Question: I am working on a large product and for the life of me I cannot get this to work.
My problem, is that the id of the checkboxes and the drop-down boxes are dynamic so I simply cannot reference them and I cannot edit the html to give them another. I can however, contain them in a Div and give that a class name to reference them (div.blaaah select).
I have been trying to research and write some JS to disable the drop-down boxes when a checkbox is selected but with the referencing issues I cannot do it.
Also I want this to apply many many areas on the page (around 65 checkboxes disable corresponding pairs of drop-down boxes) - for example:

as each div containg a drop-down box is the next element after the div containing the checkbox to disable it I thought I could use .next() or something but my skills with Js just arent up to scratch!
I have attempted a host of things but the generel idea I am going for is along the lines of the following shambles of an attempt:
'''
$(".NACheck input").click(function() {
$(this).next(".importSelect select").disabled=true;
});
'''
This is the heirachy of the elements:
'''
<td>
<div>
<div class="checkNA">
<table>
<tbody>
<tr>
<td>
<span>
<table>
<tbody>
<tr>
<td>
<INPUT: CHECKBOX />
</td>
<td>
</td>
</tr>
</tbody>
</table>
</span>
</td>
</tr>
</tbody>
</table>
</div>
</div>
</td>
<td>
<div>
<div class="importSelect">
<table>
<tbody>
<tr>
<td>
<span>
<SELECT />
</span>
</td>
</tr>
</tbody>
</table>
</div>
</div>
</td>
<td>
<div>
<div class="RelSelect">
<table>
<tbody>
<tr>
<td>
<span>
<SELECT />
<span>
</td>
</tr>
<tbody>
</table>
</div>
</div>
</td>
'''
Any help would be much appreciated! Thank you.
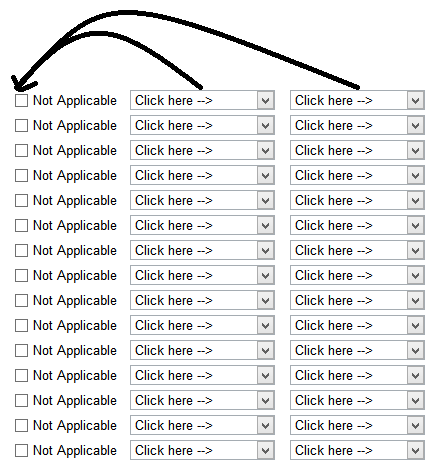
Answer: Try this :
'''
$(".NACheck input").click(function() {
$('select', $(this).parents('.container-of-each-line')).attr('disabled', 'disabled');
});
'''